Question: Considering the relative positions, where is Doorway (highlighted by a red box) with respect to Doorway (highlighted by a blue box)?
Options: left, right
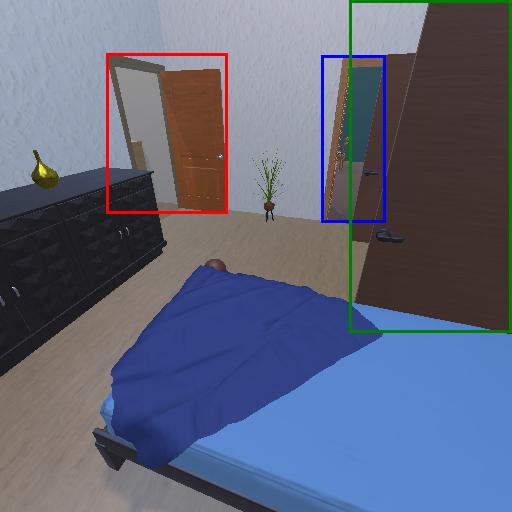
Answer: left